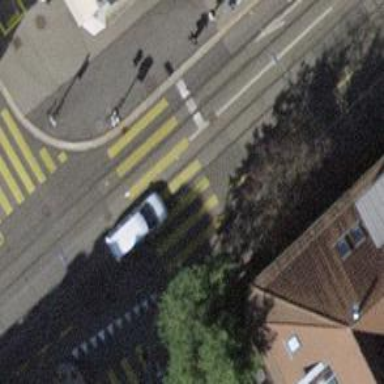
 there are traffic signals and zebra crossing."